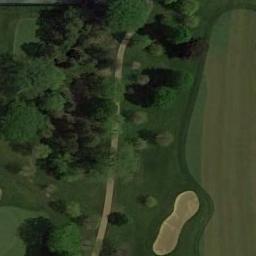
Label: golf_course